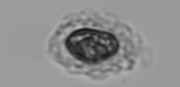
Label: Emiliania_huxleyi